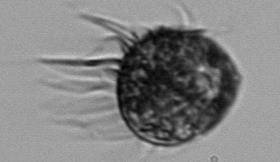
Label: Pelagostrobilidium